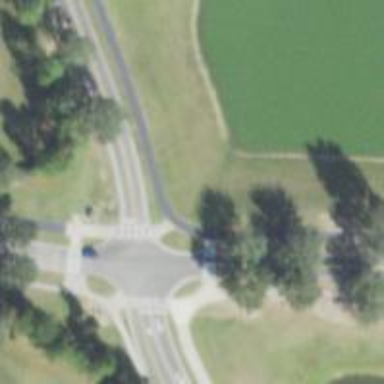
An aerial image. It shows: Cycleway.